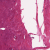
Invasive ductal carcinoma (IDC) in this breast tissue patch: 0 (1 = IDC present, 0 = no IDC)